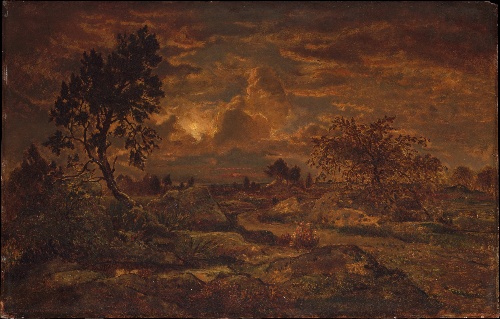
Title: Sunset near Arbonne
Artist: Théodore Rousseau
Artist bio: French, Paris 1812–1867 Barbizon
Date: ca. 1860–65
Object type: Painting
Classification: Paintings
Medium: Oil on wood
Dimensions: 25 1/4 x 39 in. (64.1 x 99.1 cm)
Department: European Paintings
Credit line: Bequest of Collis P. Huntington, 1900
Accession year: 1925
Repository: Metropolitan Museum of Art, New York, NY
Tags: Landscapes|Evening